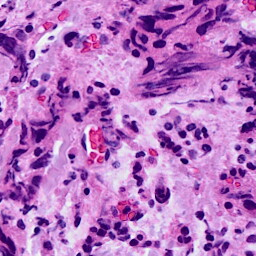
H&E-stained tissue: Breast